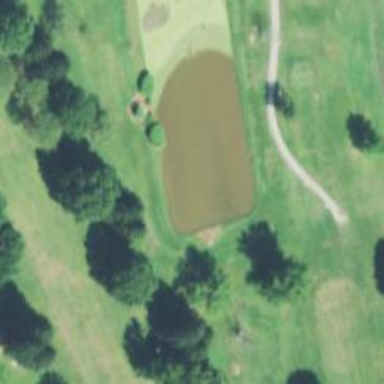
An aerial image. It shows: Water hazard on golf course. The hazard is natural water feature.